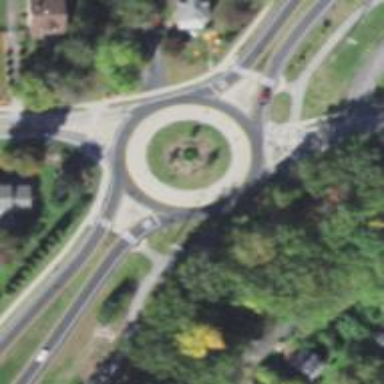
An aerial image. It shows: Roundabout on primary highway with expressway.